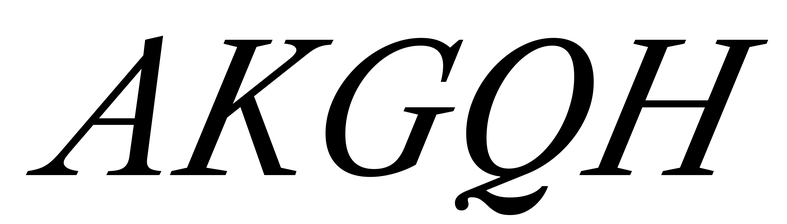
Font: LibreCaslonText-Italic_Italic